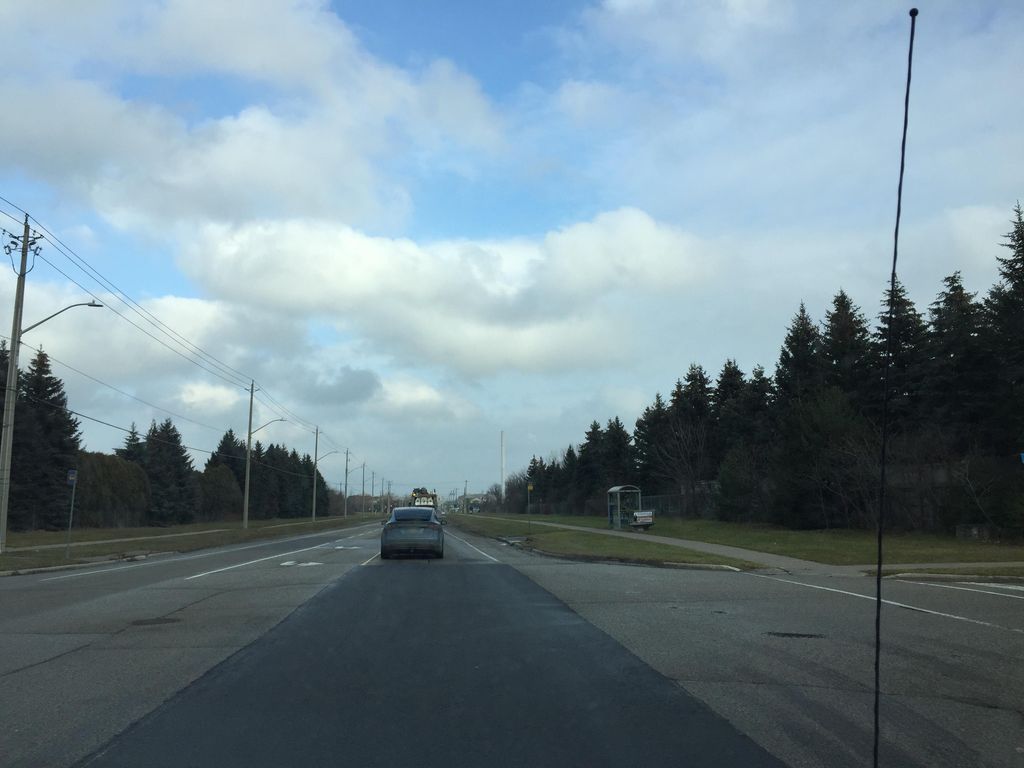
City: kitchener-waterloo